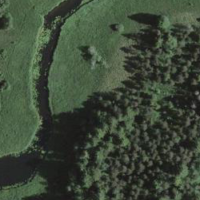
EUNIS habitat code: 41
Species observed at this site:
Succisa pratensis